Question: MCGA supports 4-bits color depth, that is 16 colors. But when I try to print all of these colors, I get only first 8 of them and the rest 8 simply duplicate them as on the pic below. Can it be that I'm doing something wrong here or it is all because of DOSBox?

The code (MASM, under DOSBox 0.74):
'''
TITLE PROGRAM193
;----------------------------------------------------------
.MODEL SMALL
.STACK 64
.DATA
;----------------------------------------------------------
.CODE
MAIN PROC FAR
MOV AX, @DATA
MOV DS, AX
MOV AX, 0600h ;AH = 06h (scroll up window)
; black (0)
MOV BH, 0Fh ;0 (black) background, F (white) text
MOV CX, 0000h ;upper line, left column
MOV DX, 004Fh ;finishing line, right column
INT 10h
; blue (1)
MOV BH, 1Fh
MOV CX, 0100h
MOV DX, 014Fh
INT 10h
; green (2)
MOV BH, 2Fh
MOV CX, 0200h
MOV DX, 024Fh
INT 10h
; cyan (3)
MOV BH, 3Fh
MOV CX, 0300h
MOV DX, 034Fh
INT 10h
; red (4)
MOV BH, 4Fh
MOV CX, 0400h
MOV DX, 044Fh
INT 10h
; magenta (5)
MOV BH, 5Fh
MOV CX, 0500h
MOV DX, 054Fh
INT 10h
; brown (6)
MOV BH, 6Fh
MOV CX, 0600h
MOV DX, 064Fh
INT 10h
; light gray (7)
MOV BH, 7Fh
MOV CX, 0700h
MOV DX, 074Fh
INT 10h
; -------------------------------
; | The problem starts up here... |
; -------------------------------
; dark gray (8)
MOV BH, 8Fh
MOV CX, 0800h
MOV DX, 084Fh
INT 10h
; light blue (9)
MOV BH, 9Fh
MOV CX, 0900h
MOV DX, 094Fh
INT 10h
; light green (A)
MOV BH, 0AFh
MOV CX, 0A00h
MOV DX, 0A4Fh
INT 10h
; light cyan (B)
MOV BH, 0BFh
MOV CX, 0B00h
MOV DX, 0B4Fh
INT 10h
; light red (C)
MOV BH, 0CFh
MOV CX, 0C00h
MOV DX, 0C4Fh
INT 10h
; light magenta (D)
MOV BH, 0DFh
MOV CX, 0D00h
MOV DX, 0D4Fh
INT 10h
; yellow (E)
MOV BH, 0EFh
MOV CX, 0E00h
MOV DX, 0E4Fh
INT 10h
; white (F)
MOV BH, 0F1h
MOV CX, 0F00h
MOV DX, 0F4Fh
INT 10h
MOV AX, 4C00h
INT 21h
MAIN ENDP
END MAIN
'''
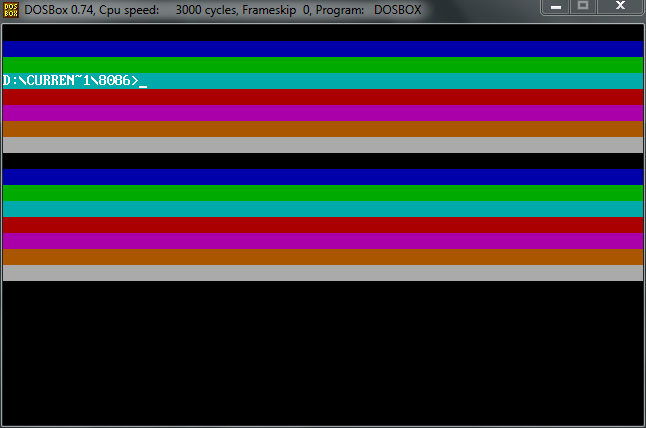
Answer: By default, there are 16 colors for text and only 8 colors for background.
There is a way to get all the 16 colors for background, which requires turning off the .
Here is how it can be done:
'''
MAIN PROC FAR
MOV AX, @DATA
MOV DS, AX
; turn-off blinking attribute
MOV AX, 1003h
MOV BL, 00
INT 10h
MOV AX, 0600h ;AH = 06h (scroll up window)
; black (0)
MOV BH, 0Fh ;0 (black) background, F (white) text
MOV CX, 0000h ;upper line, left column
MOV DX, 004Fh ;finishing line, right column
INT 10h
; the rest of the magic...
'''
The result is shown below: